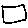
Label: square